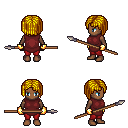
a pixel art fantasy rpg character, female body template, human, dark skin, maroon tunic, red pants, blonde pageboy hairstyle, gold gloves, spear, four views (front, back, left, right), 2x2 character sprite sheet, small pixel art, hard edges, no anti-aliasing